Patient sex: M
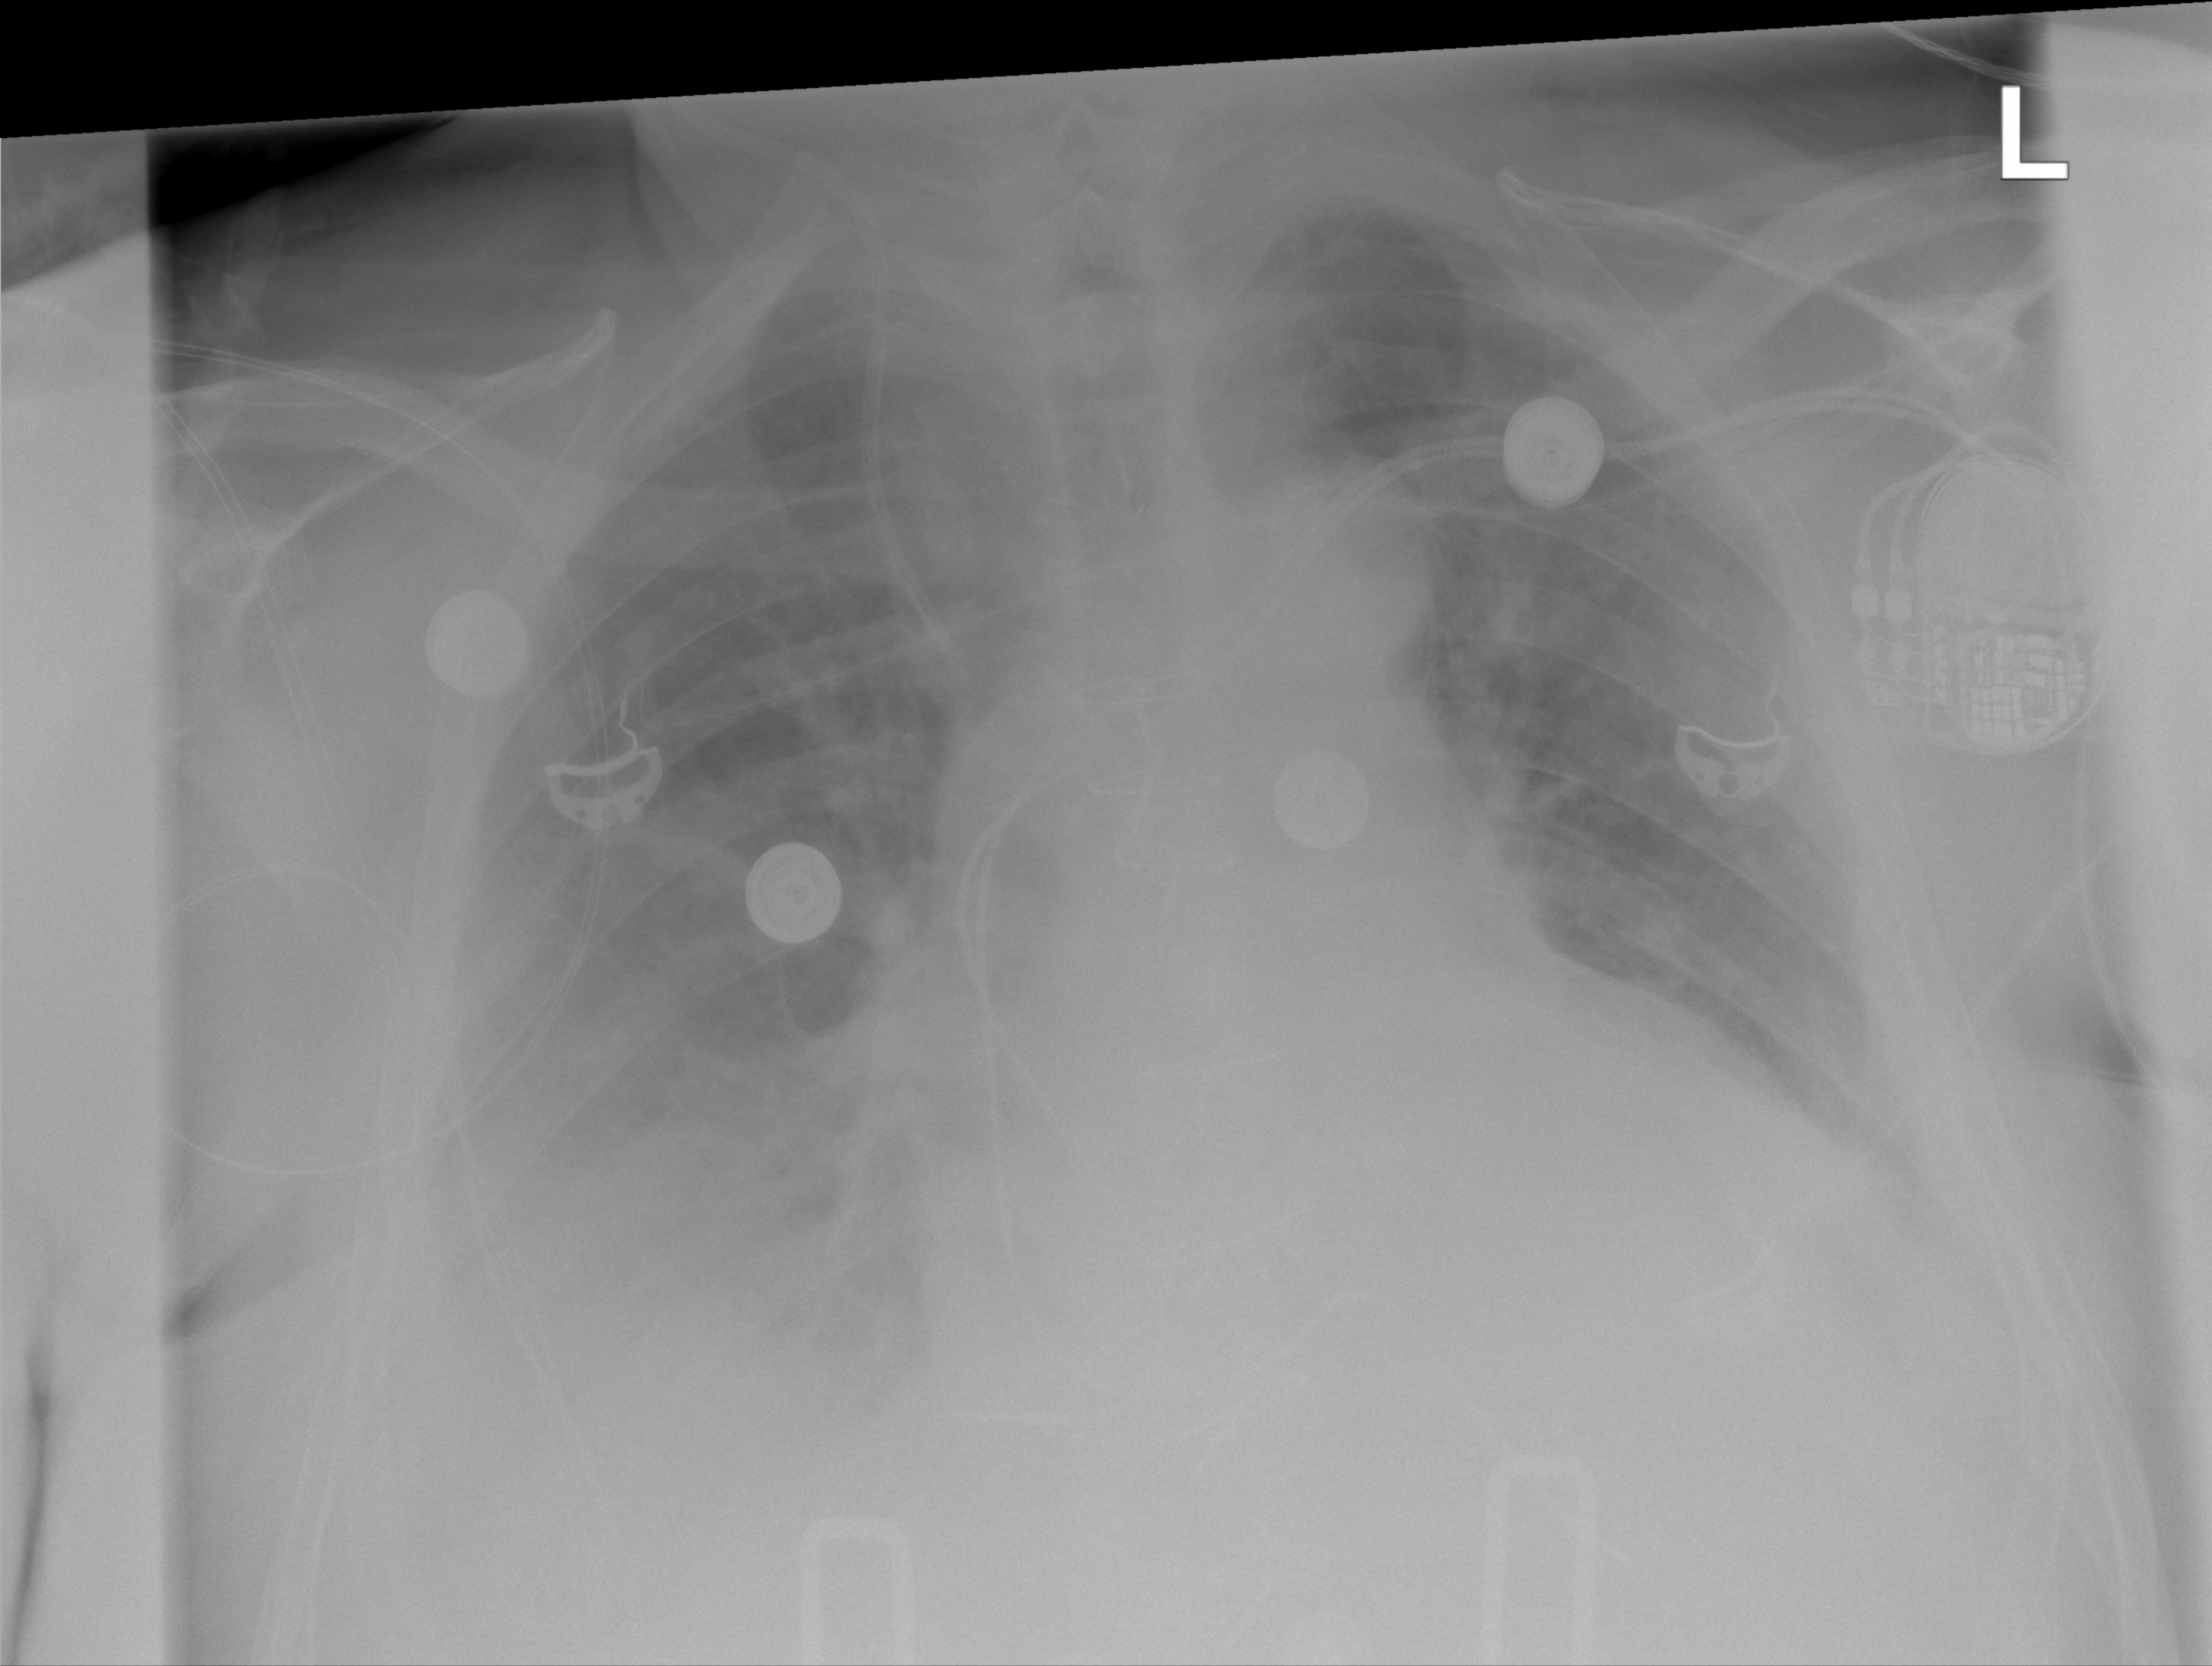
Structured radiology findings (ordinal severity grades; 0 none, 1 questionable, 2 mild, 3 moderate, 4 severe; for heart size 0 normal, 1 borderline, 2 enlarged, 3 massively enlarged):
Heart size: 2
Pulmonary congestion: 2
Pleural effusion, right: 2
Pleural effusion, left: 2
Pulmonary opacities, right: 0
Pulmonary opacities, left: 0
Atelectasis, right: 2
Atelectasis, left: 0